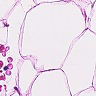
Metastatic tissue present: no